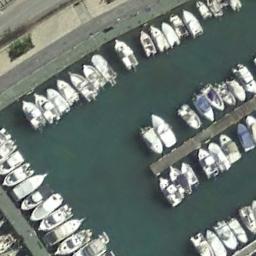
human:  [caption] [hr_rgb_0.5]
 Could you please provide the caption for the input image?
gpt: There are containers on the harbor shore .

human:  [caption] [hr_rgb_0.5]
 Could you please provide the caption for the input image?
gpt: Many yachts moored neatly on the sea side of the harbor .

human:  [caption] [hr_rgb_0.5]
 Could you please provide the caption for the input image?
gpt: Many ships are in the harbor .

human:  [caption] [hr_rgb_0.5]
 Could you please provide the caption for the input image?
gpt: The harbor has lots of neatly docked boats and the color of the waters is green .

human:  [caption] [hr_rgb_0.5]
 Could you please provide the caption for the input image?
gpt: There are many ships at the harbor .